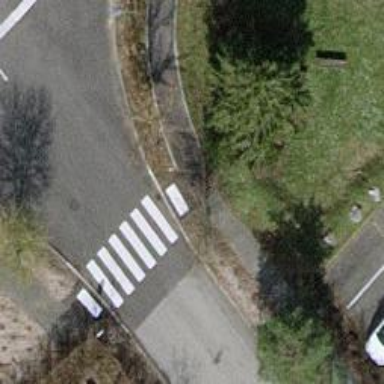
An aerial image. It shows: Marked road crossing.